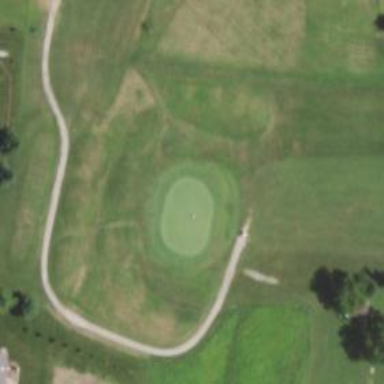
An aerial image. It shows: Golf hole.